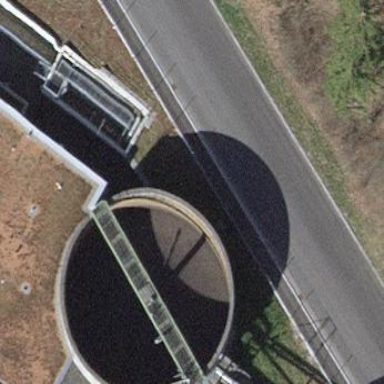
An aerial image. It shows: Building with storage tank.